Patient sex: M
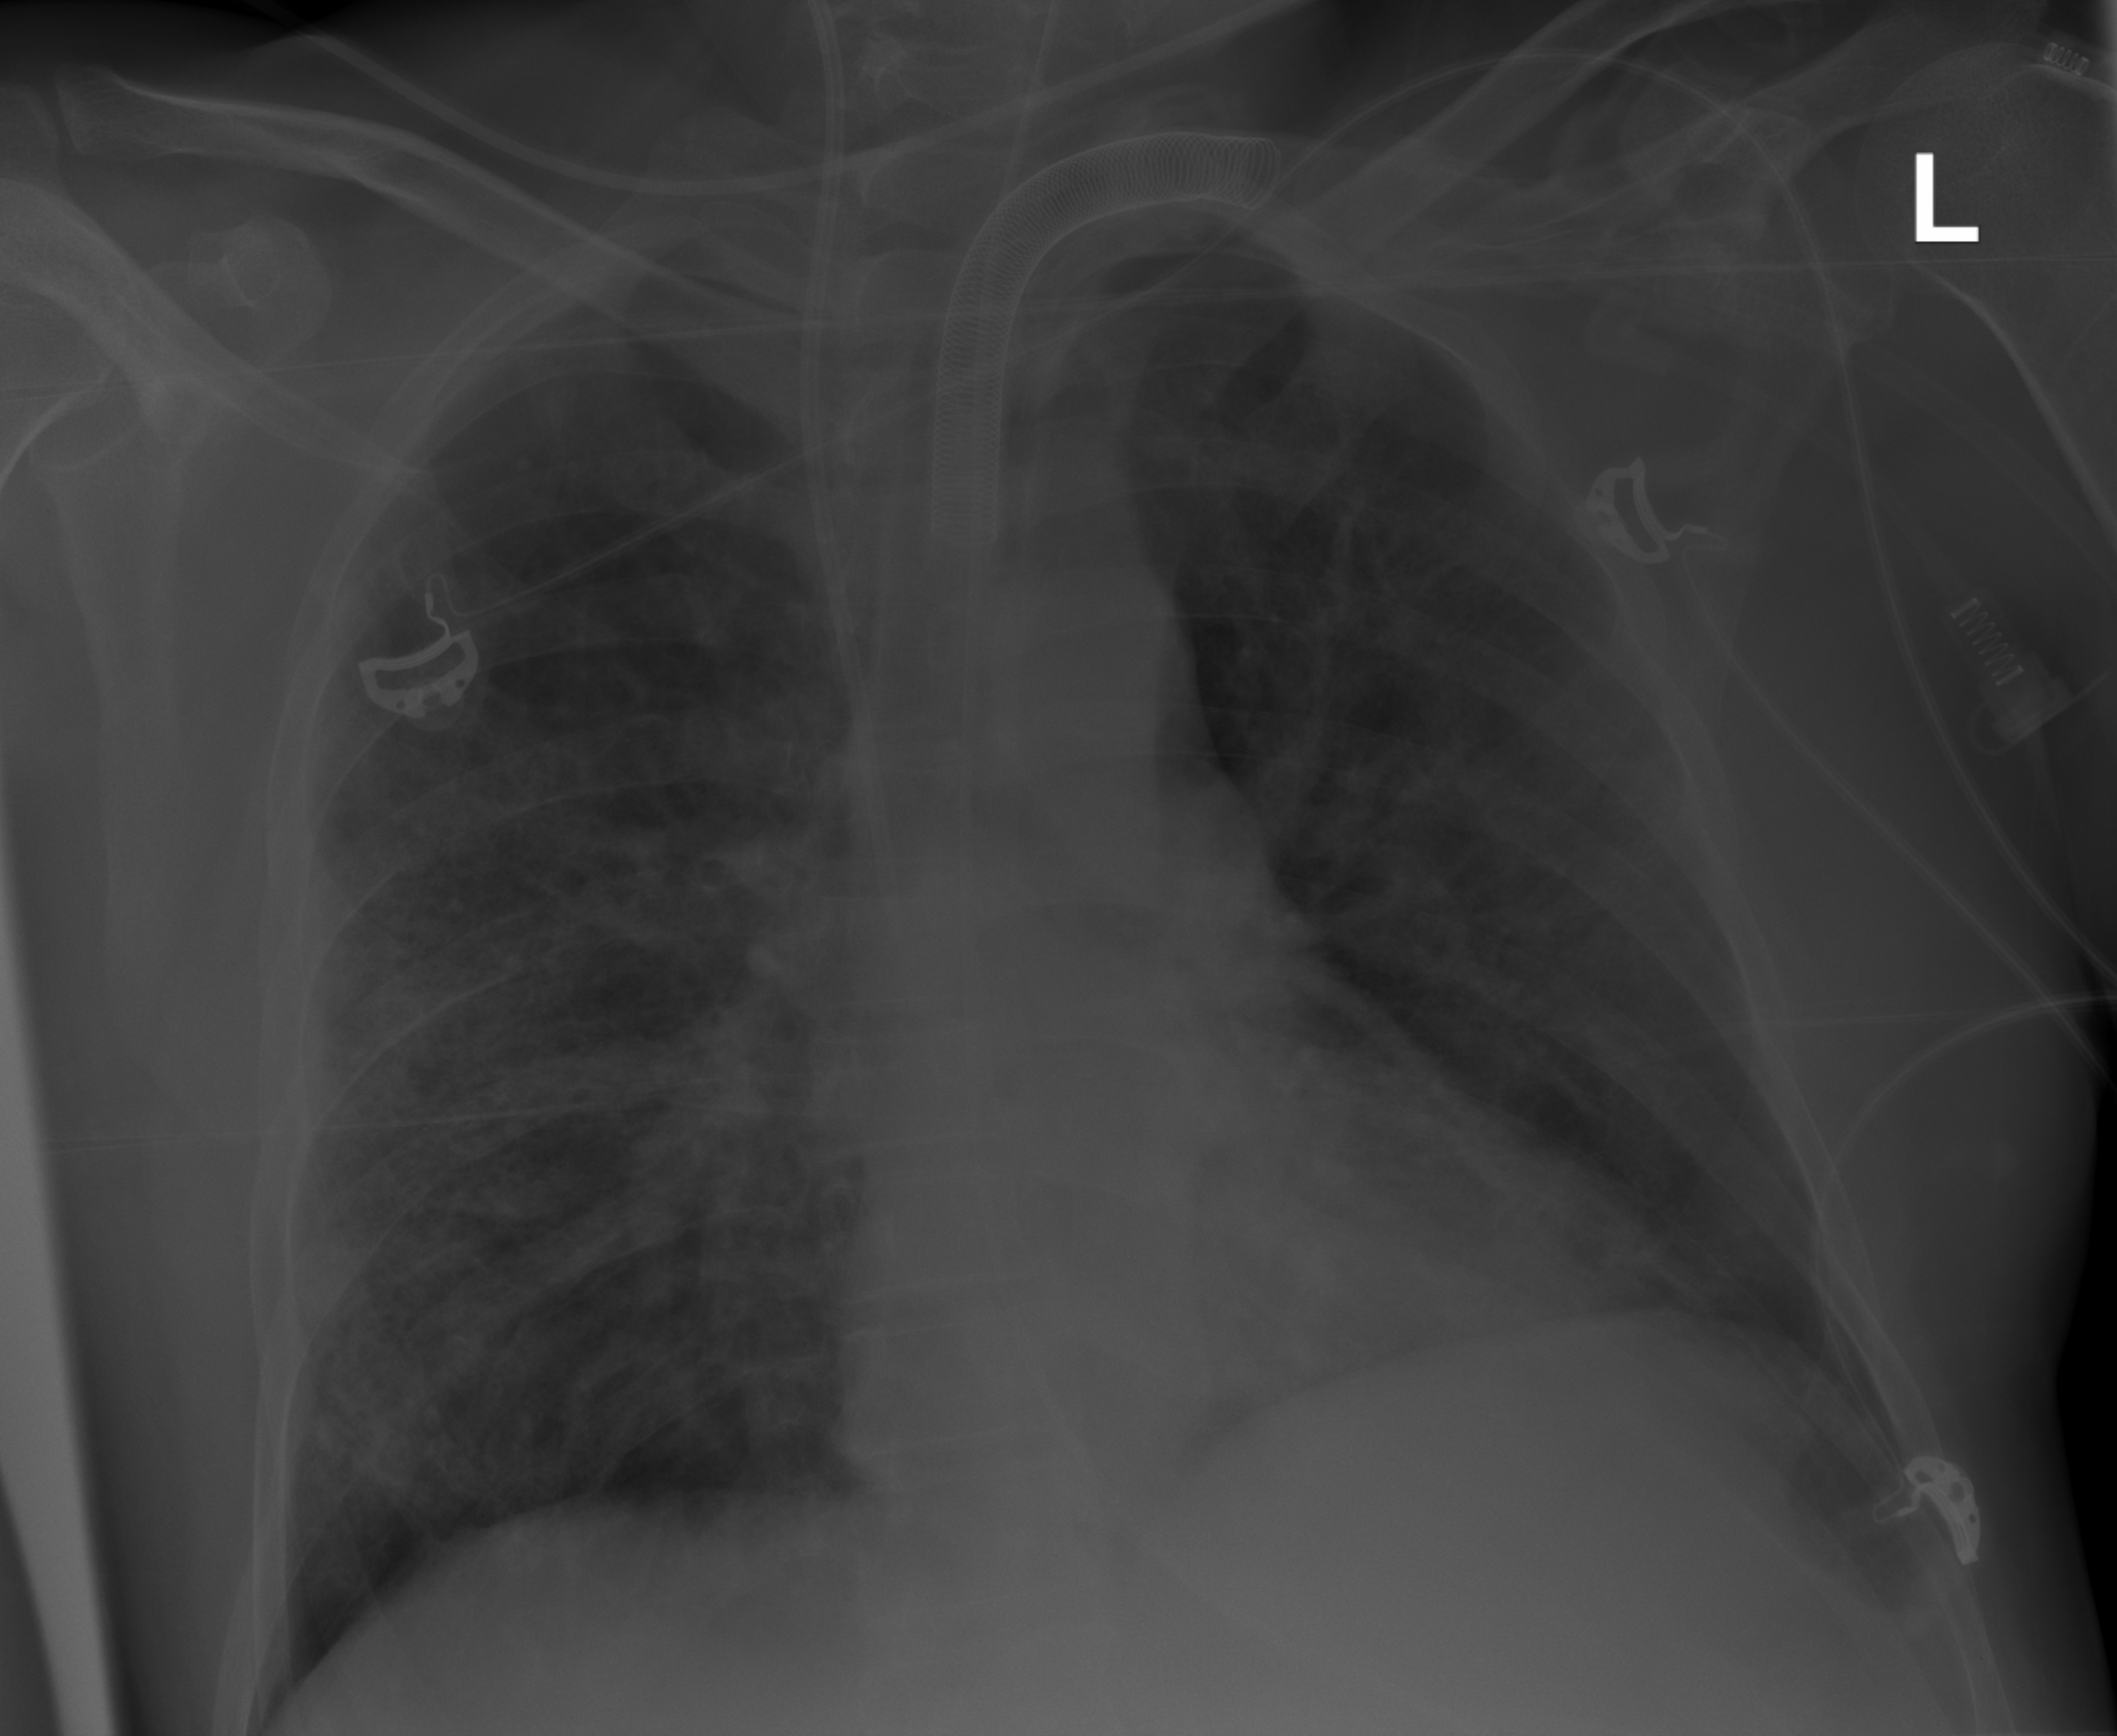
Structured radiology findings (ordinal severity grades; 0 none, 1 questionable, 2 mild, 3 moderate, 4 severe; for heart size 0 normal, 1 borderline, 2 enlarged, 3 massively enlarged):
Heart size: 0
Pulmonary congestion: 0
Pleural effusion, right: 0
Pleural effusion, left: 0
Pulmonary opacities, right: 3
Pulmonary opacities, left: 3
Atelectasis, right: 2
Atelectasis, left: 2